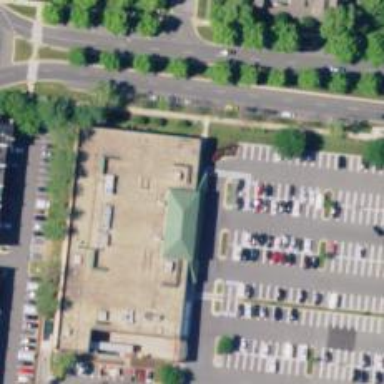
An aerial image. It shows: Supermarket.